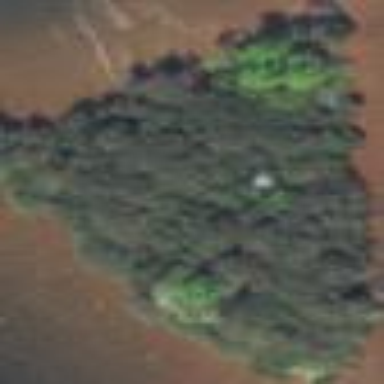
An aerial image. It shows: Islet surrounded by woodland.